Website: bh-photo
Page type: receipt
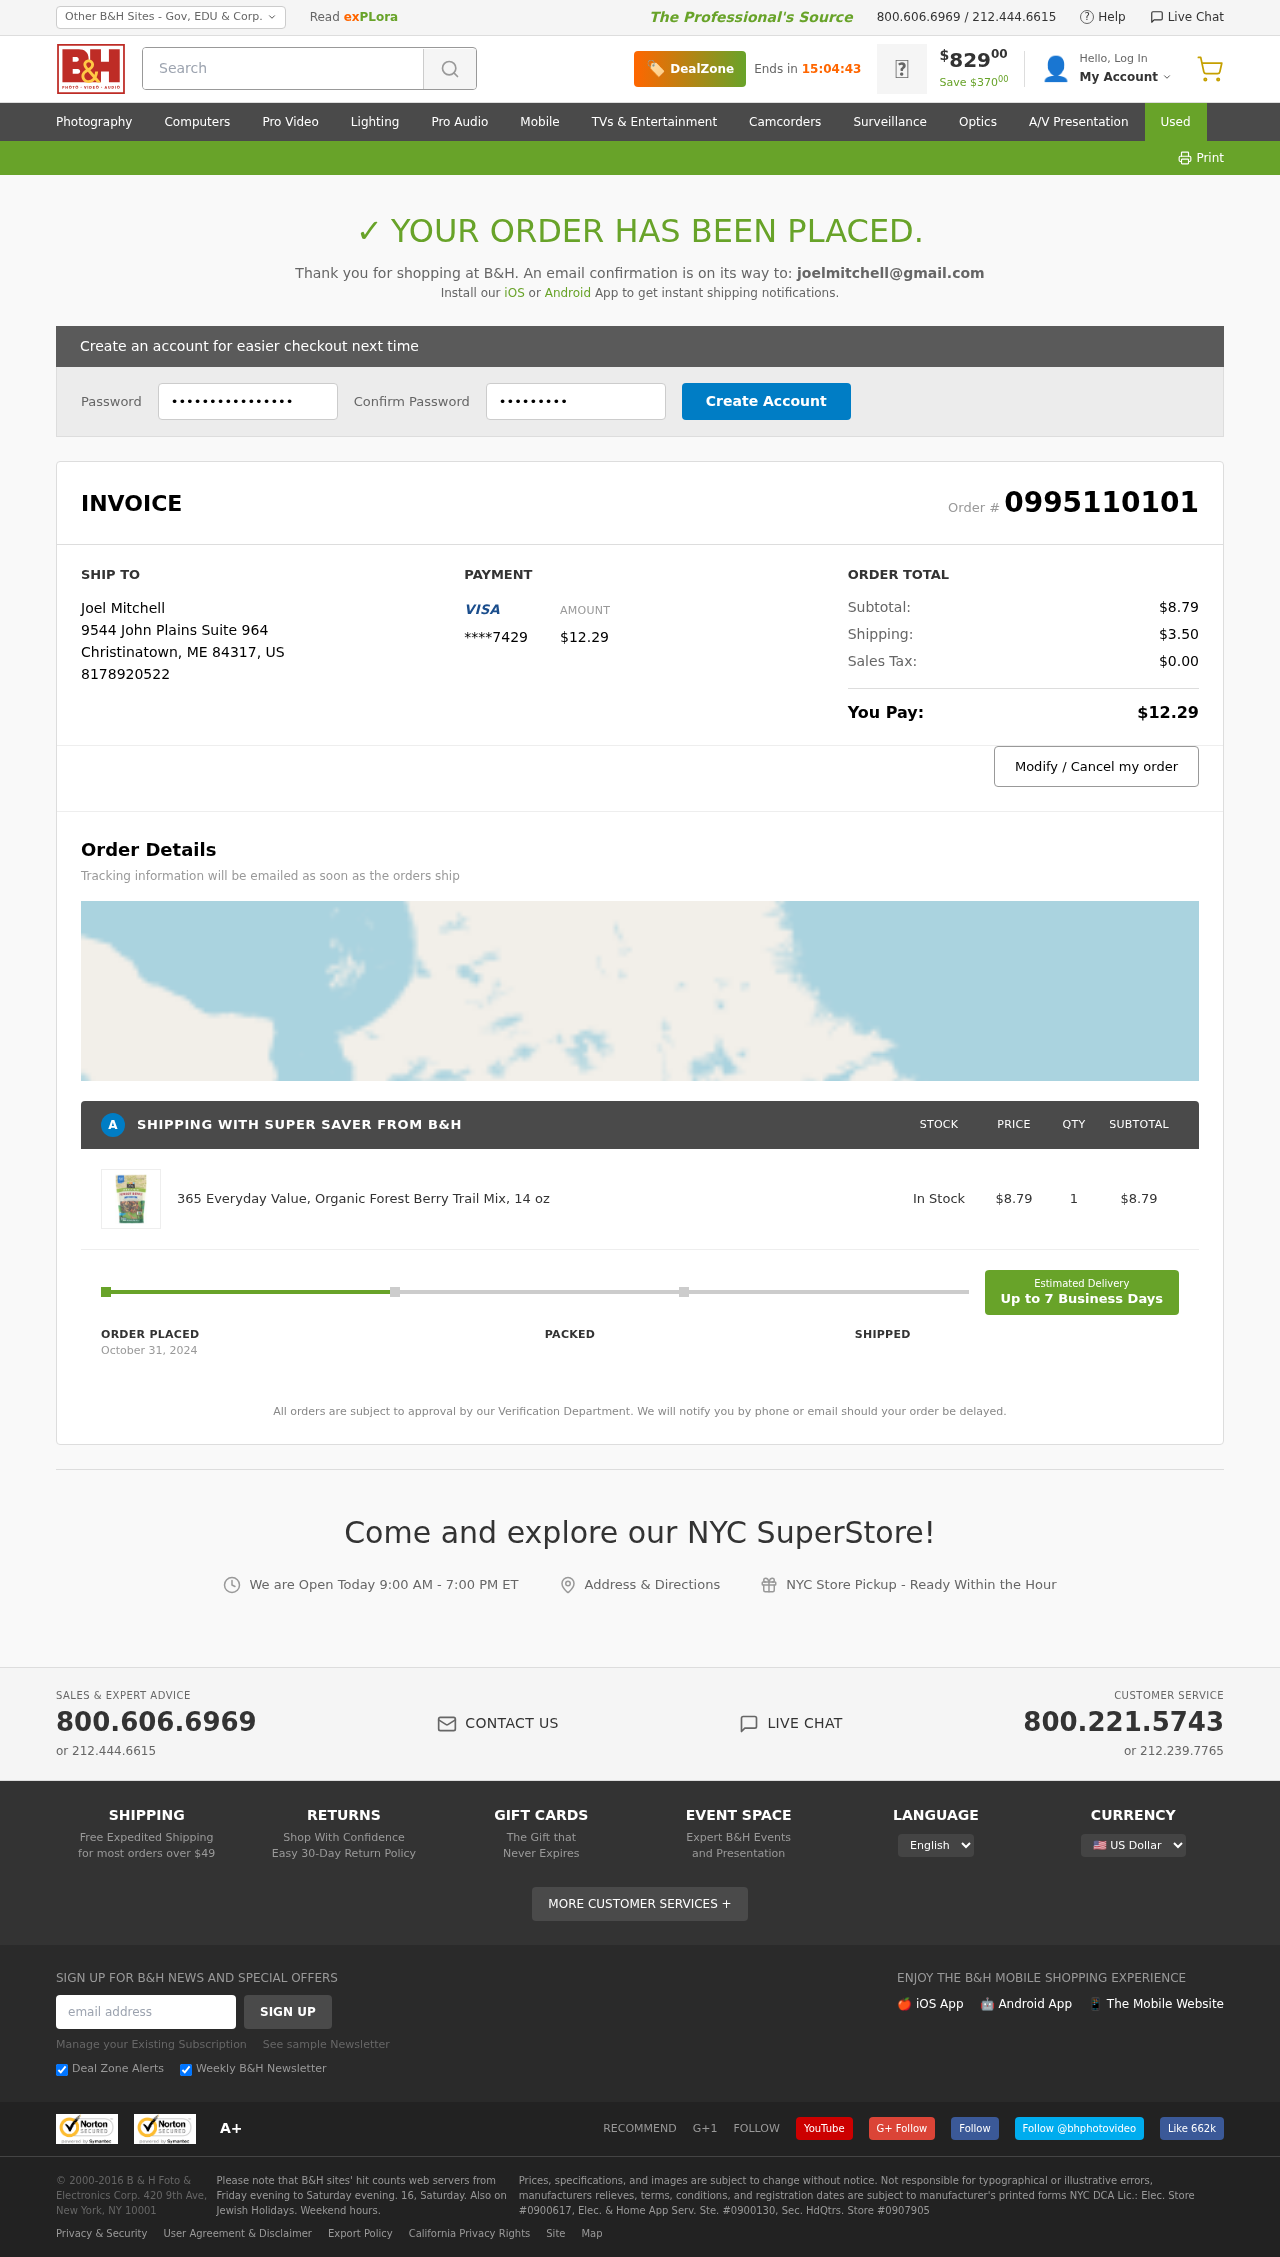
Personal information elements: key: PII_CARD_LAST4
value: ****7429
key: PII_CITY
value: Christinatown
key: PII_COUNTRY_CODE
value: US
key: PII_EMAIL
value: joelmitchell@gmail.com
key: PII_FULLNAME
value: Joel Mitchell
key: PII_PHONE
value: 8178920522
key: PII_POSTCODE
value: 84317
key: PII_STATE_ABBR
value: ME
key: PII_STREET
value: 9544 John Plains Suite 964
Product elements: key: PRODUCT1_NAME
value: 365 Everyday Value, Organic Forest Berry Trail Mix, 14 oz
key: PRODUCT1_PRICE
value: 8.79
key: PRODUCT1_QUANTITY
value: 1
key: PRODUCT1_SUBTOTAL
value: $8.79
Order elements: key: ORDER_ID
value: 0995110101
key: ORDER_TOTAL
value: $12.29
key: ORDER_SUBTOTAL
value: $8.79
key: ORDER_SHIPPING_COST
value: $3.50
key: ORDER_TAX
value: $0.00
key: ORDER_DATE
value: October 31, 2024
Search elements: key: HEADER_SEARCH
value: Search